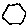
Label: hexagon